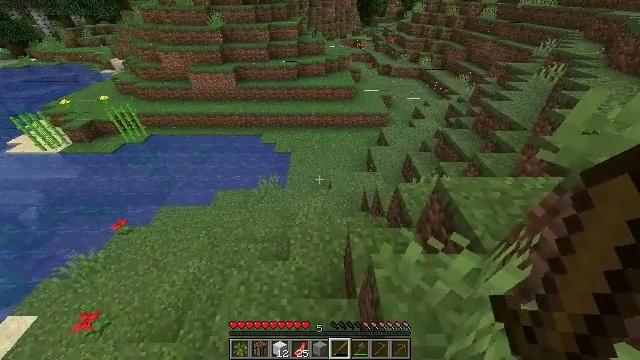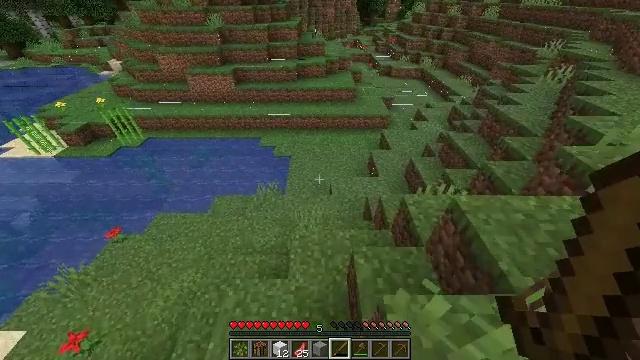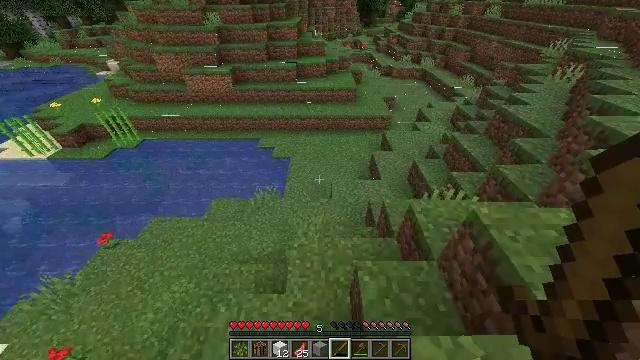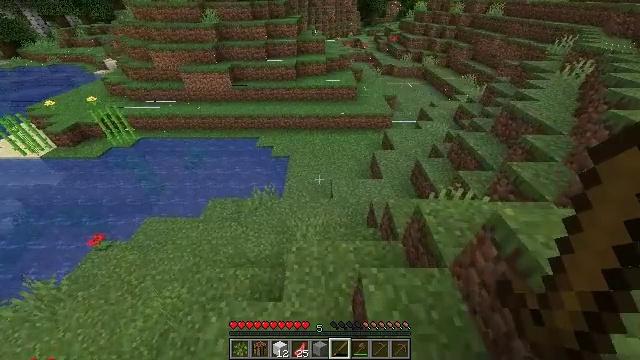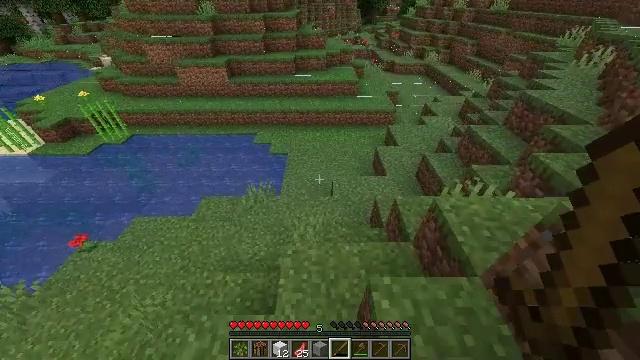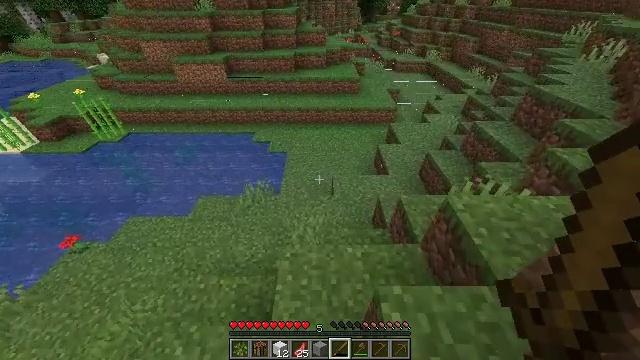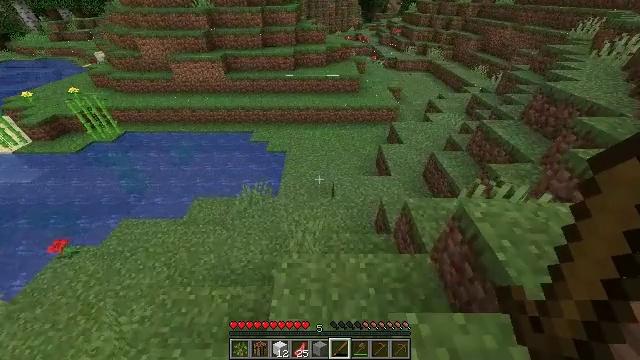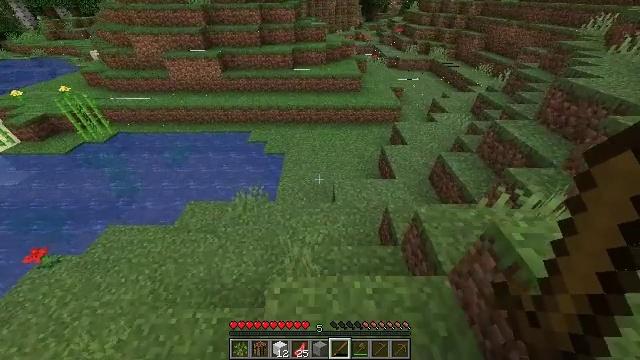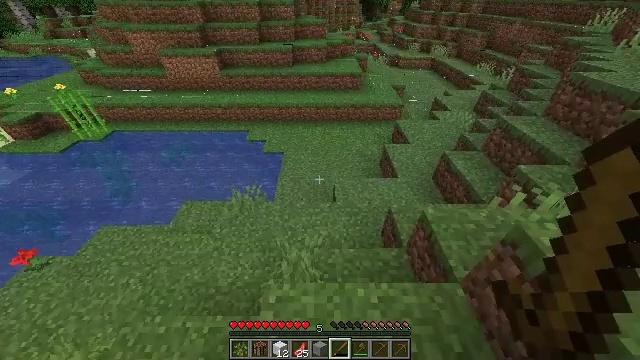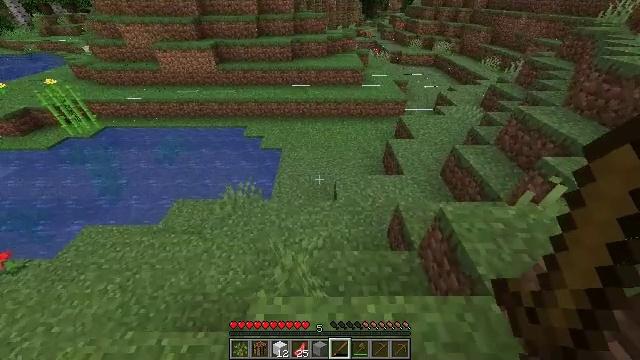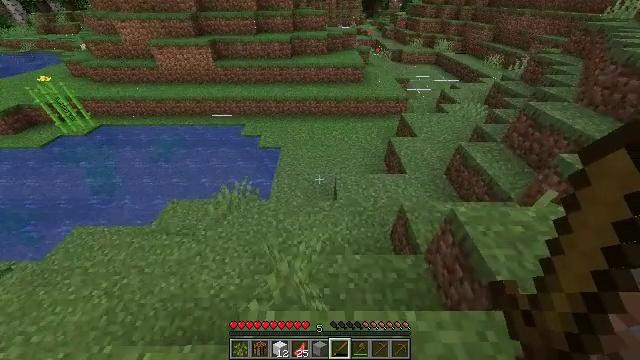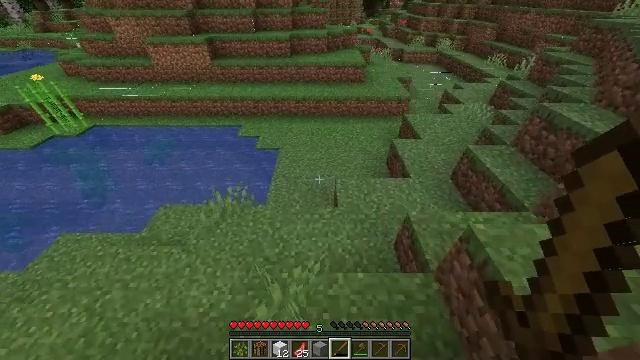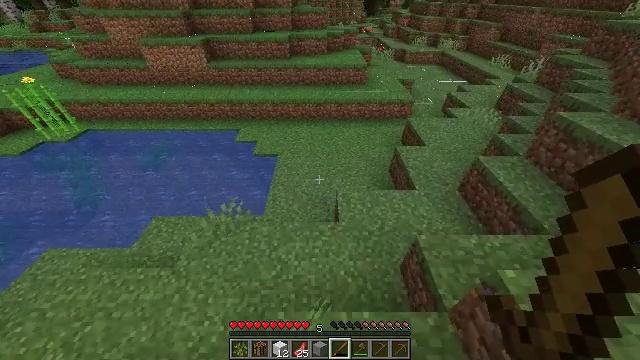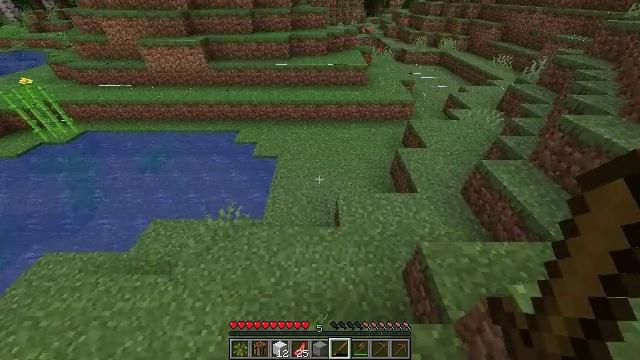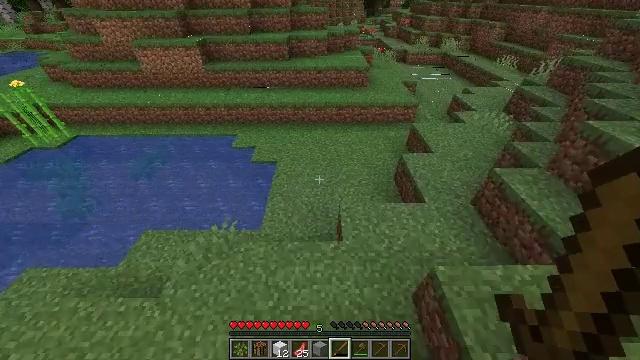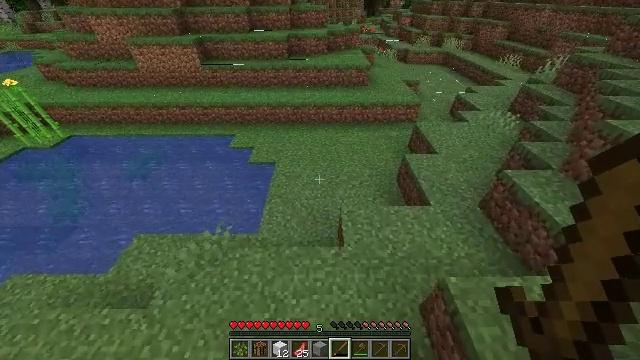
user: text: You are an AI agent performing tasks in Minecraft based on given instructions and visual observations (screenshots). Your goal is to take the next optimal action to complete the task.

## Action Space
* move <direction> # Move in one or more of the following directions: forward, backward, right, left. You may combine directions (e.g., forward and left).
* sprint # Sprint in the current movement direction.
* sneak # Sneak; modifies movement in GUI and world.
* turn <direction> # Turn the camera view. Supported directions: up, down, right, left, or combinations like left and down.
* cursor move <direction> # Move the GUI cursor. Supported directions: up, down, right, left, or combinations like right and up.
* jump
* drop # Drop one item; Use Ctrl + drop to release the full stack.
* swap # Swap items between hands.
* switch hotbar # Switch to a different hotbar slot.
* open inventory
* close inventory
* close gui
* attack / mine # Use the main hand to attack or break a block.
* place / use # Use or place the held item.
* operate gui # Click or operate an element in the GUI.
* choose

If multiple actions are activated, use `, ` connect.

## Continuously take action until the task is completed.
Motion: motion action
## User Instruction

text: Cut down the sugar cane stalks.
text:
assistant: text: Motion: move forward, sprint
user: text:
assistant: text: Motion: move forward, sprint
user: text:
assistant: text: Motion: move forward, sprint
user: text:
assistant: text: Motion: move forward
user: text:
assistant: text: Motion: move forward
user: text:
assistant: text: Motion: move forward
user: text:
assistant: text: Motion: move forward, sprint
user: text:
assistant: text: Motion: move forward, sprint
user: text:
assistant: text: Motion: move forward, sprint
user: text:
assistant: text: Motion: move forward, sprint
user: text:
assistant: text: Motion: move forward, sprint
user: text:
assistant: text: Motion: move forward
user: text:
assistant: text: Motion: move forward
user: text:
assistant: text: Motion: move forward, sprint
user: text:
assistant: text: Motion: move forward, sprint
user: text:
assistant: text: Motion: move forward, sprint, turn left and up
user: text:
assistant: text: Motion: move forward, sprint, turn up
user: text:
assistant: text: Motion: move forward, turn left and up
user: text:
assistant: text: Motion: move forward, turn up
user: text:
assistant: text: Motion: move forward, sprint, turn left and up
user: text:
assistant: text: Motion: move forward, sprint
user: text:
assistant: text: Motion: move forward, sprint
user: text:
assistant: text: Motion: move forward, sprint
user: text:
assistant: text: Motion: move forward
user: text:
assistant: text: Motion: move forward
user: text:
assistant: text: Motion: move forward
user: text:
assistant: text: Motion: move forward, turn left
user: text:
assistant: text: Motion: move forward, turn left
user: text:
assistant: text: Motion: move forward, turn left
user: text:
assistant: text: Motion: move forward, turn left